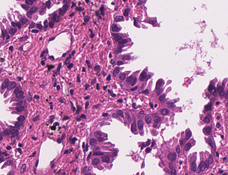
Tumor epithelial tissue: yes
Tumor-associated stroma tissue: yes
Normal tissue: no